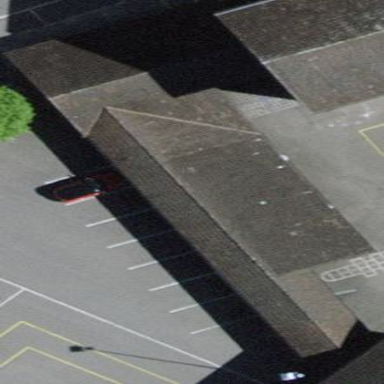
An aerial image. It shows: View of roof of building.